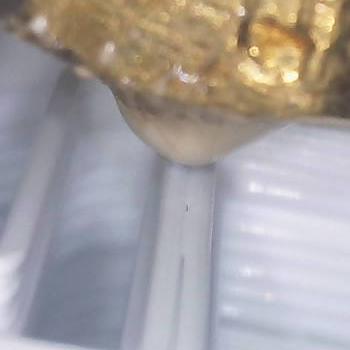
Flow rate: 33%